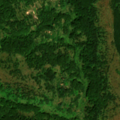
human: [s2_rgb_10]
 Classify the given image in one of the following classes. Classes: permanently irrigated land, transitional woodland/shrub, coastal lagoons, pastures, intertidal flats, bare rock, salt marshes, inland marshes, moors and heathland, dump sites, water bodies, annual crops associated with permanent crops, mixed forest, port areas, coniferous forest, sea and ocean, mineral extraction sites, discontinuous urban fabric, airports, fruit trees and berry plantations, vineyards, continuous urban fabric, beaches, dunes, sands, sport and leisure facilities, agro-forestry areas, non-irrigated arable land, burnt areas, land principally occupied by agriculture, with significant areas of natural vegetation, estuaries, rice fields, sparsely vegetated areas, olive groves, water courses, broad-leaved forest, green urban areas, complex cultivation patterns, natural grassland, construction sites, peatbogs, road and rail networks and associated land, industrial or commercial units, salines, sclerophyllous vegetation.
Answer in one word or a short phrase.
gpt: pastures, broad-leaved forest, natural grassland, transitional woodland/shrub